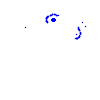
Particle: kaon